Question: I'm struggling with a responsive layout...

In the image above, the red is an HTML5 video & the blue are images.
I'm using JavaScript to make the HTML5 video responsive - //vjs.zencdn.net/4.12/video.js
But however I lay this out, either Firefox, or Chrome & IE have a 1px line below images 2 & 4 (Firefox) or 5 (IE & Chrome).
See <URL> code here...
'''
<div id="container">
<div id="col_left">
<img src="http://lorempixel.com/g/220/205/"/>
<img src="http://lorempixel.com/g/220/270/" class="has_top_margin" />
</div>
<div id="col_center">
<video id="example_video_1" class="video-js vjs-default-skin" poster="" data-setup='{"controls": false, "autoplay": true, "preload": "auto"}'>
<source src="http://www.quirksmode.org/html5/videos/big_buck_bunny.mp4" type="video/mp4" />
</video>
<img src="http://lorempixel.com/g/480/207/" class="has_top_margin" />
</div>
<div id="col_right">
<img src="http://lorempixel.com/g/220/205/" />
<img src="http://lorempixel.com/g/220/270/" class="has_top_margin" />
</div>
<div style="clear:both"></div>
</div>
'''
Can anyone suggest code to make this work? I don't mind merging images 1/2 & 3/4 if it's easier... but it must be responsive & must fill the height.
EDIT: updated <URL>
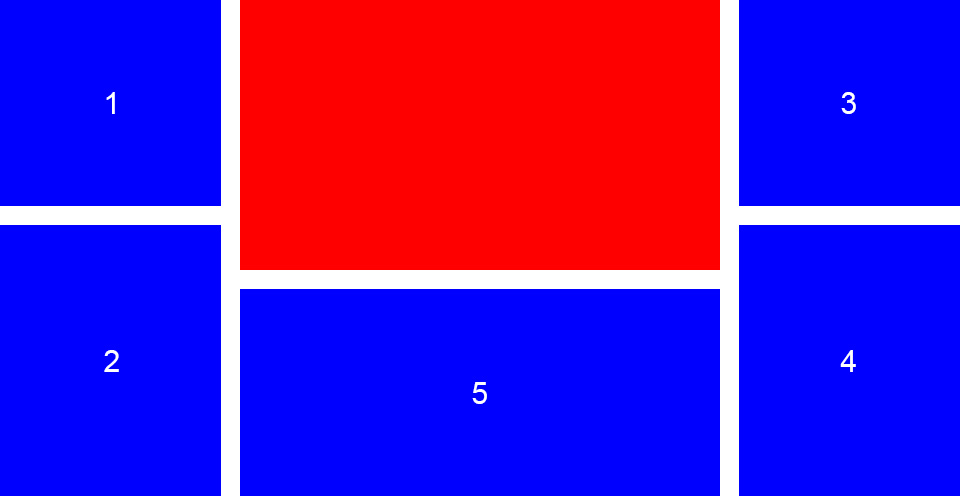
Answer: Thanks for your help Rizky!
I've 'cheated' & used a background image to get this working...
HTML
'''
<div class="homepage_container">
<img src="/images/video_background.jpg" alt="" usemap="#links_map" />
<map name="links_map">
<area shape="rect" coords="0,225,220,496" href="/link1">
<area shape="rect" coords="740,225,960,496" href="/link2">
</map>
<div class="homepage_video_container">
<video id="example_video_1" class="video-js vjs-default-skin" poster="" data-setup='{"controls": false, "autoplay": true, "preload": "auto"}'>
<source src="videofile.mp4" type="video/mp4" />
<p class="vjs-no-js">To view this video please enable JavaScript, and consider upgrading to a web browser that <a href="http://videojs.com/html5-video-support/" target="_blank">supports HTML5 video</a></p>
</video>
</div>
</div>
'''
CSS
'''
.homepage_container {position:relative}
.homepage_video_container {position:absolute; top:0; left:25%; width:50%}
'''
Then, make the HTML & Imagemap responsive with plugins: <URL>
I hope this helps someone else...